Question: I have attached the Appstats from my production app Search page below. The page takes ~45 seconds to load the results by AJAX. There are around 100 entities. The query is as shown below:
'''
qry_1 = X.query(ndb.AND(X.active_status=="active", X.property_3==input_3, X.property_4==input_4, X.property_5==input_5, X.property_6.IN(input_6_list), X.property_20.IN(input_20_list)))
record_list = qry_1.fetch()
# input_6_list contains ~5 string items
# input_20_list contains ~5 string items
'''
I am not able to figure out:
why are there empty spaces shown in the graph below between the RPC calls.. what do they signify.. how can I prevent them as they make my website unusable
why is the query taking so long to complete

The Call Trace points to the following line in my code:
'''
record_list = qry_1.fetch()
'''
Call Trace line showing it:
'''
<path[0]>/main.py:6332 post()
'''
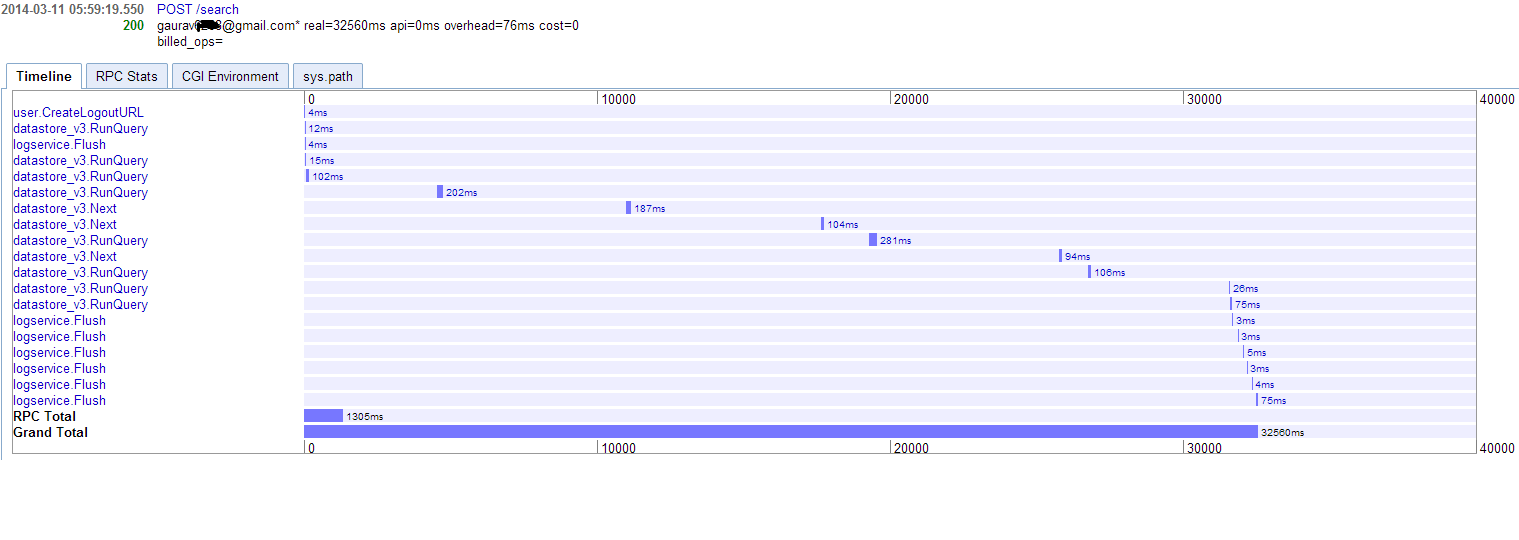
Answer: The situation has not really changed since <URL>. Your data looks very relational. The model is such that it forces queries to perform large numbers of index lookups to satisfy AND and IN operations. In short, the current model will never scale. It must be completely restructured.
Create your new structure by starting at the query - what is the fastest (in other words simplest) way to just output the required data with the minimum number of query parameters and index lookups? You could concatenate all your old query parameters (properties), hash the result, and end up with a single key to look up in a single index. Fast. Then work backwards from there to storing your records such that every combination of properties hashes to a unique key and a corresponding result record. You must accept redundancy (storing the same result multiple times for different property combinations) but that is the NoSQL way, not Third Normal Form.
There are some other potentially useful suggestions for re-structuring your data in these StackOverflow questions: <URL>.
Second answer: If you are inflexible on your data model, replace Datastore with <URL> because that is much faster with complex queries on small data sets.